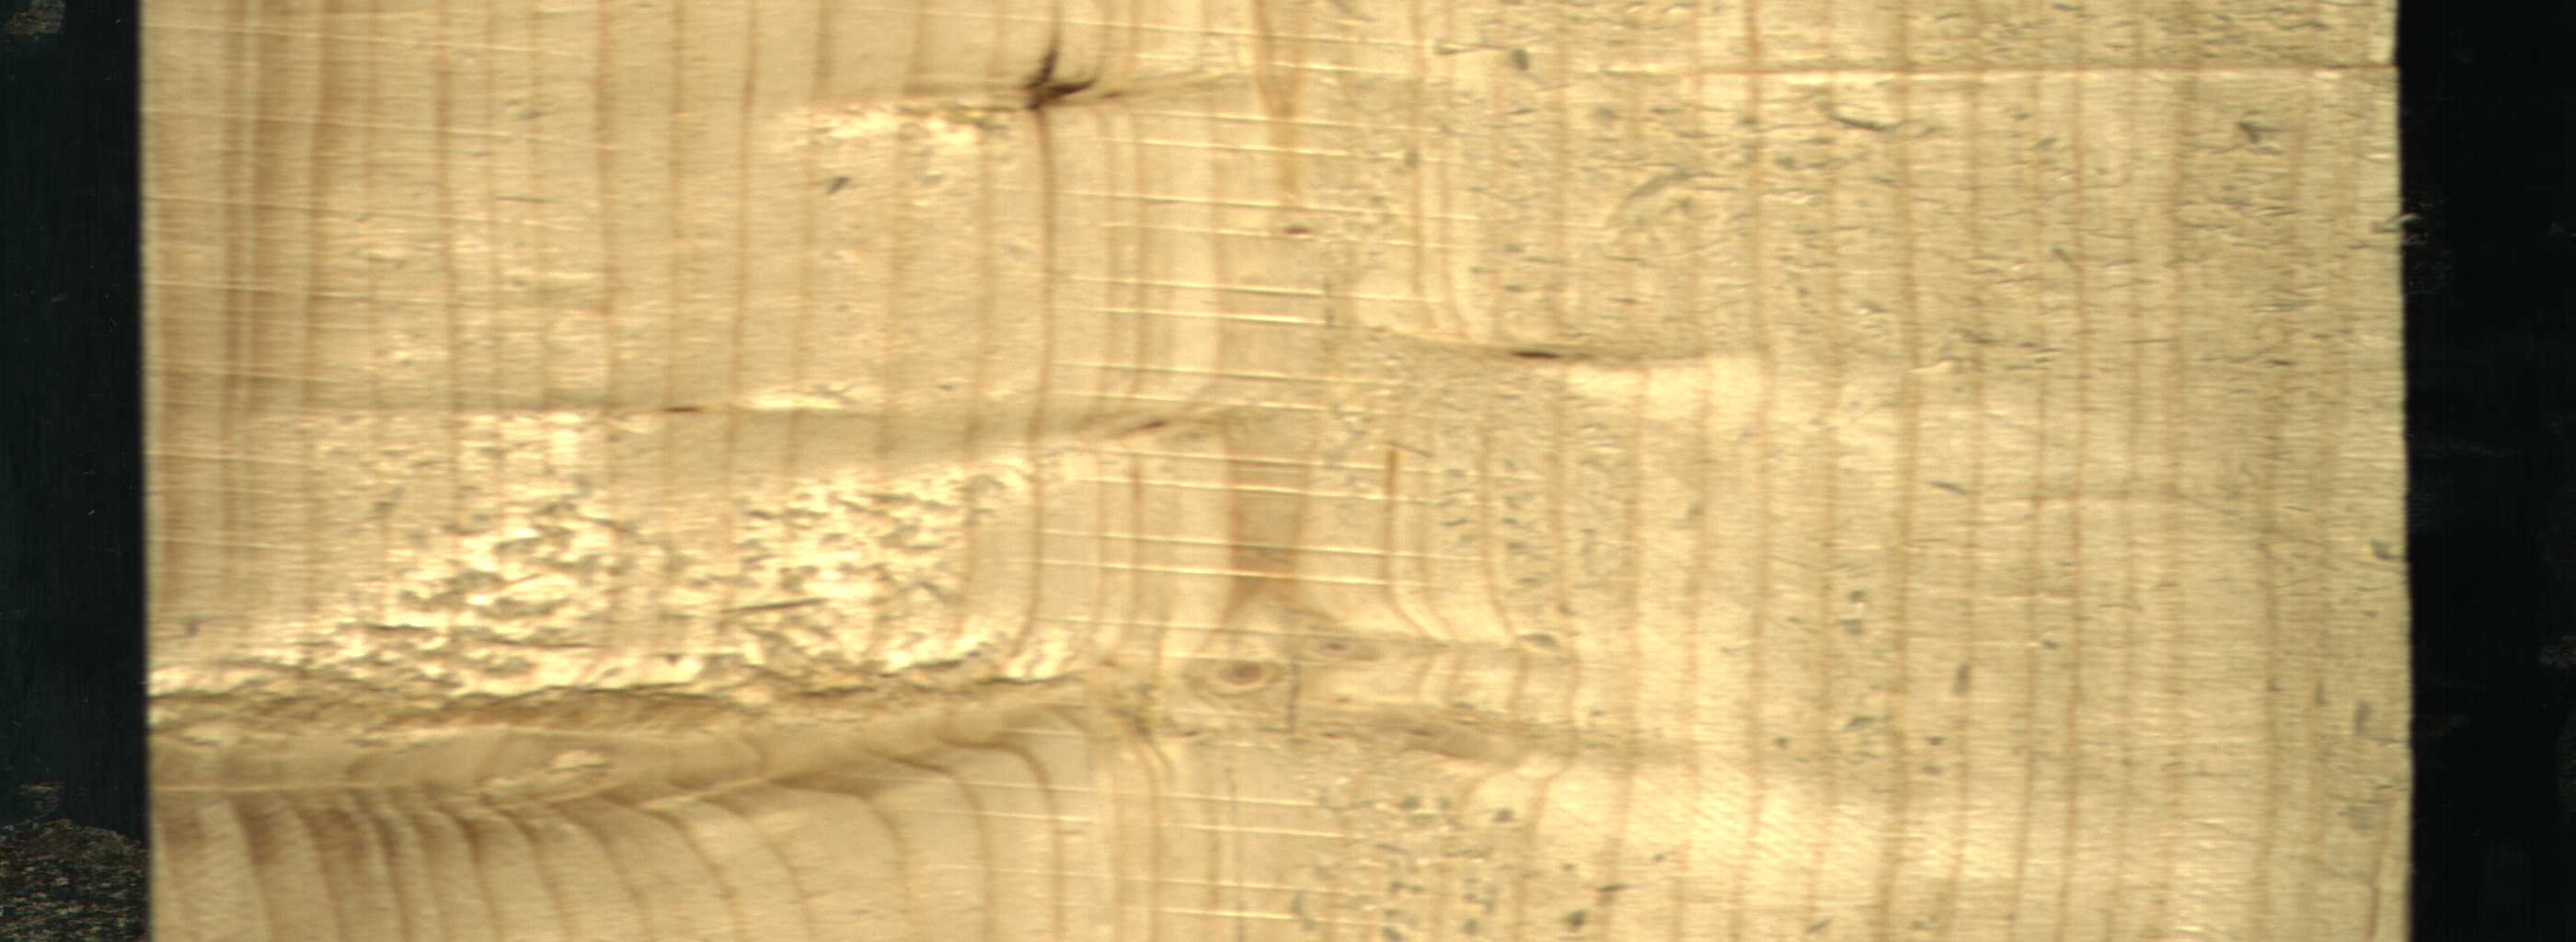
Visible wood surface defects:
Live_Knot
Live_Knot